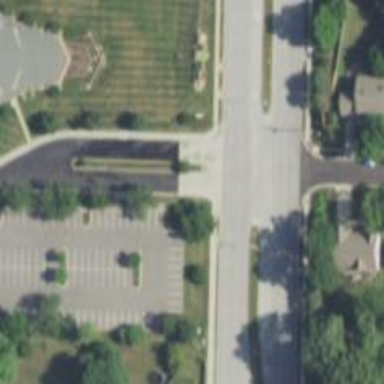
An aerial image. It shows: Road with dash markings.